Interaction volume radius: 10 \u00c5
Interaction volume height: 20 \u00c5
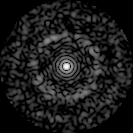
Disorder parameter: 0.8389